Interaction volume radius: 5 \u00c5
Interaction volume height: 10 \u00c5
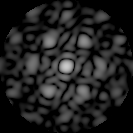
Disorder parameter: 0.5654